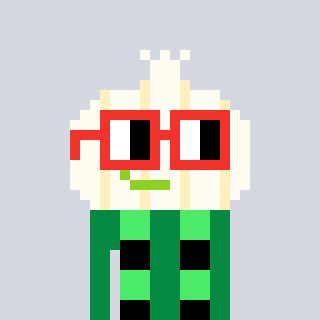
a pixel art character with square red glasses, a garlic-shaped head and a green-colored body on a cool background